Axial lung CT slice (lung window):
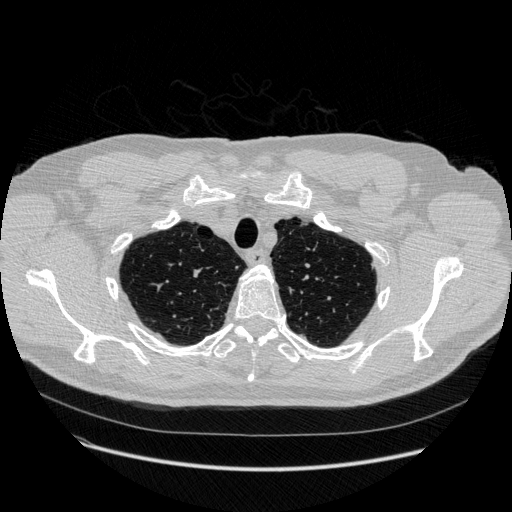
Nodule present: yes
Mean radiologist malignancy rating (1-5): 4